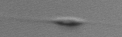
Label: Cylindrotheca_morphotype1